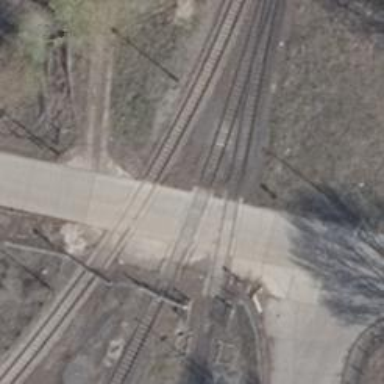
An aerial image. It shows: Railway level crossing.